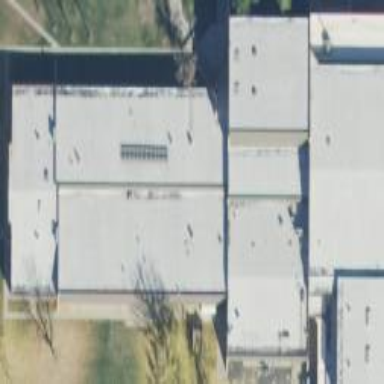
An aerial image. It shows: School.